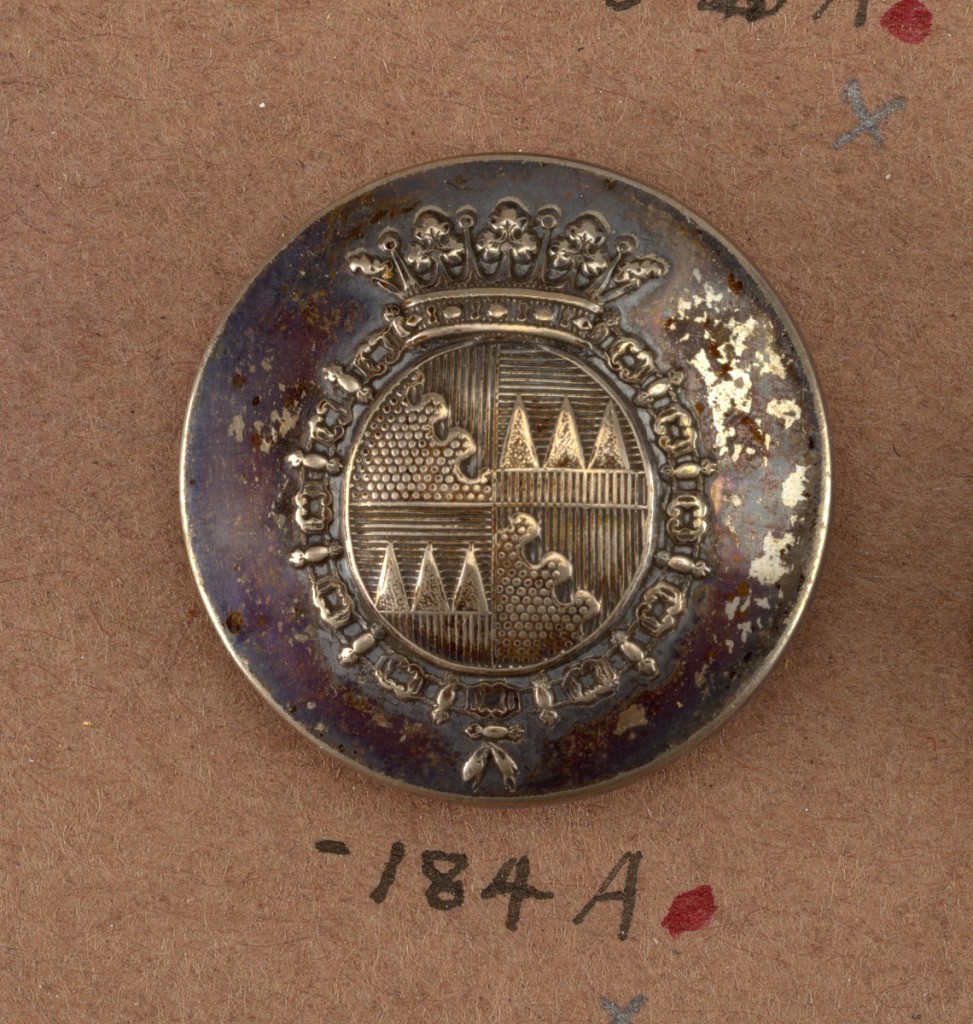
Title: Button
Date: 19th century
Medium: Silver plate on brass
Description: Slightly convex button with heraldic devices, encircled by a chain and surmounted by a crown. Back and shank of brass. On reverse, "Dagbert and Matheissen Place Beauvau."

Component -a is on card i80